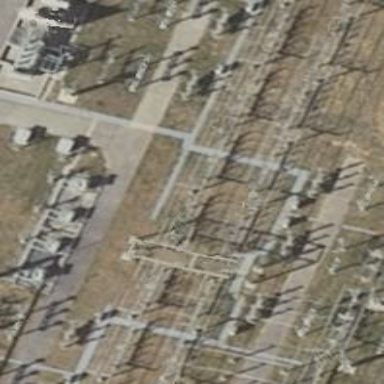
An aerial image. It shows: Power line with 3 cables. The line type is busbar.